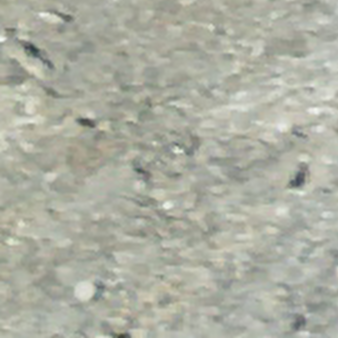
Label: other